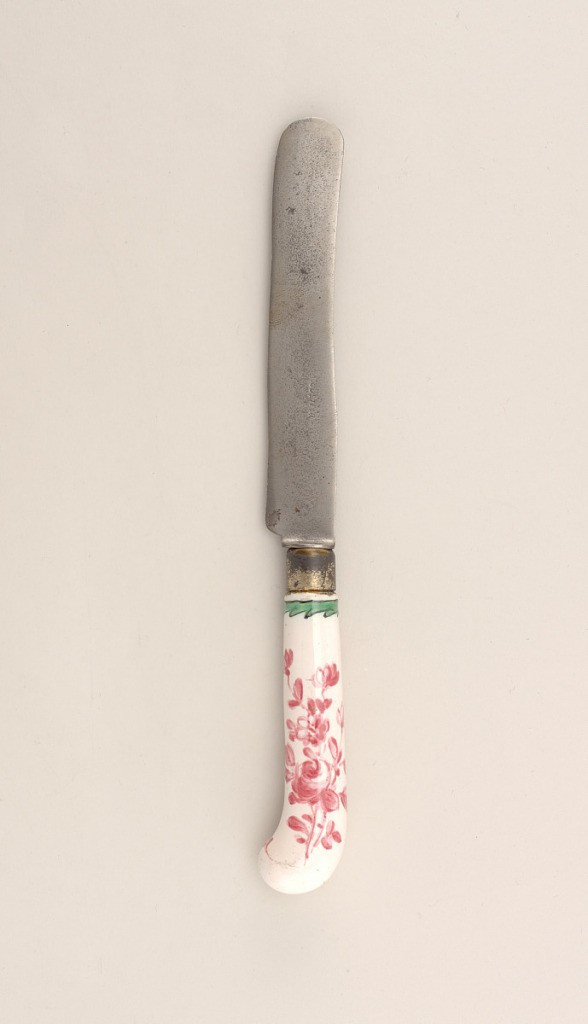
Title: Knife with Earthenware Handle (One of a Pair)
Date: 19th century
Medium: earthenware (faience), vitreous enamel; steel, brass
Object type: knife
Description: Straight-sided blade with a rounded point. Plain baluster, brass (?) ferrule, round in section. White pistol-shaped handle with pink flower sprays and green wreath of leaves close to the ferrule.